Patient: sex M, age 43
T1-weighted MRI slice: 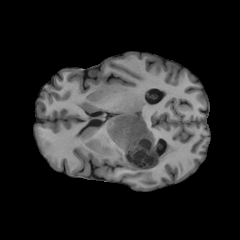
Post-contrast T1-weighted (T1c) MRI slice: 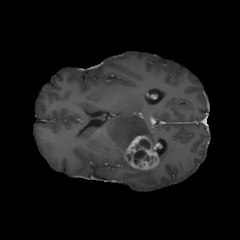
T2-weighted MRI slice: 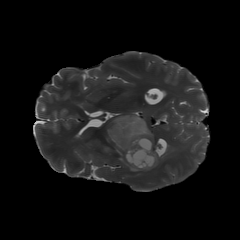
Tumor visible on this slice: yes
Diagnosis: Glioblastoma, IDH-wildtype
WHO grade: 4